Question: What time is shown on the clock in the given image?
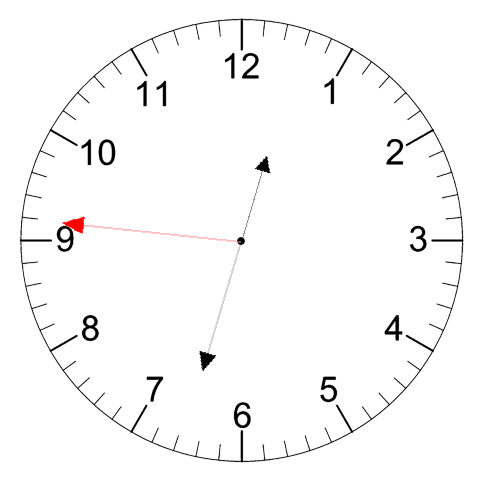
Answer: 12:32:46